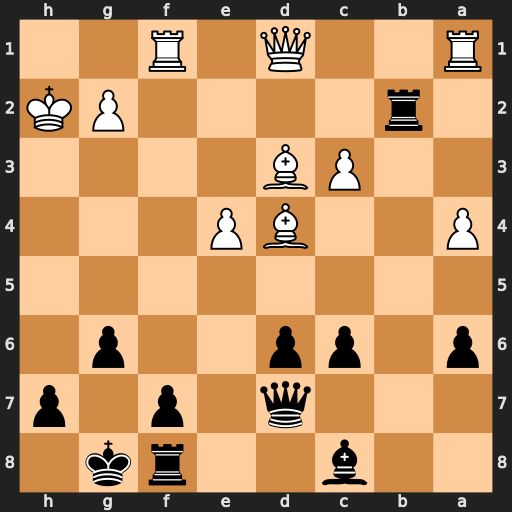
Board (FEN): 2b2rk1/3q1p1p/p1pp2p1/8/P2BP3/2PB4/1r4PK/R2Q1R2
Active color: b
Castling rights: -
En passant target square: -
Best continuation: Qh3+ Kg1 Rxg2#